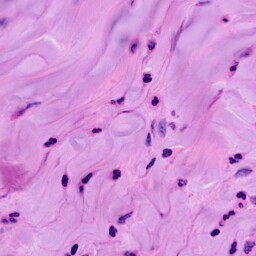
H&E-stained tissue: Breast